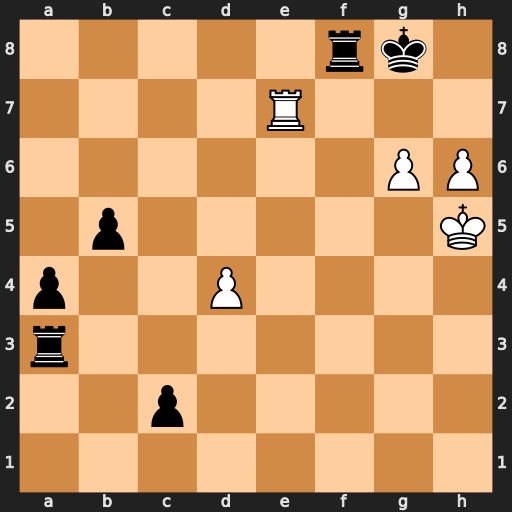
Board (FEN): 5rk1/4R3/6PP/1p5K/p2P4/r7/2p5/8
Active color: w
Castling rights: -
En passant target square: -
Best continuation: h7+ Kh8 g7+ Kxh7 gxf8=Q#